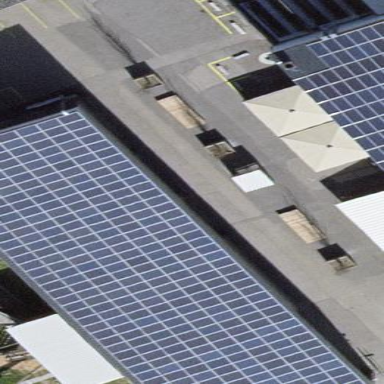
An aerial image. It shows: Solar power generator using photovoltaic panels.